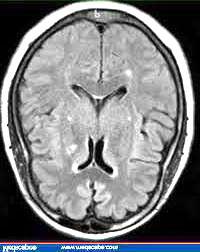
Label: notumor